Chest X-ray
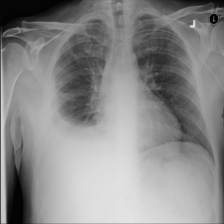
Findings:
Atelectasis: negative
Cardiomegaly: negative
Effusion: negative
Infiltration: negative
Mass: negative
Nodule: negative
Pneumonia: negative
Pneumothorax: negative
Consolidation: negative
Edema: negative
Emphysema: negative
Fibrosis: negative
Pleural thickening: negative
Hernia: negative